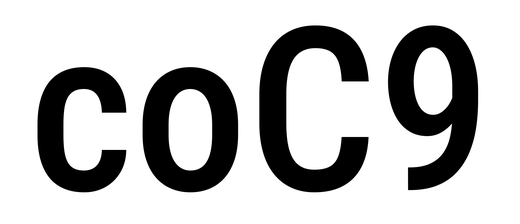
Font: Roboto_Condensed_Medium